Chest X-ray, PA view. Patient: 36 years old, sex F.
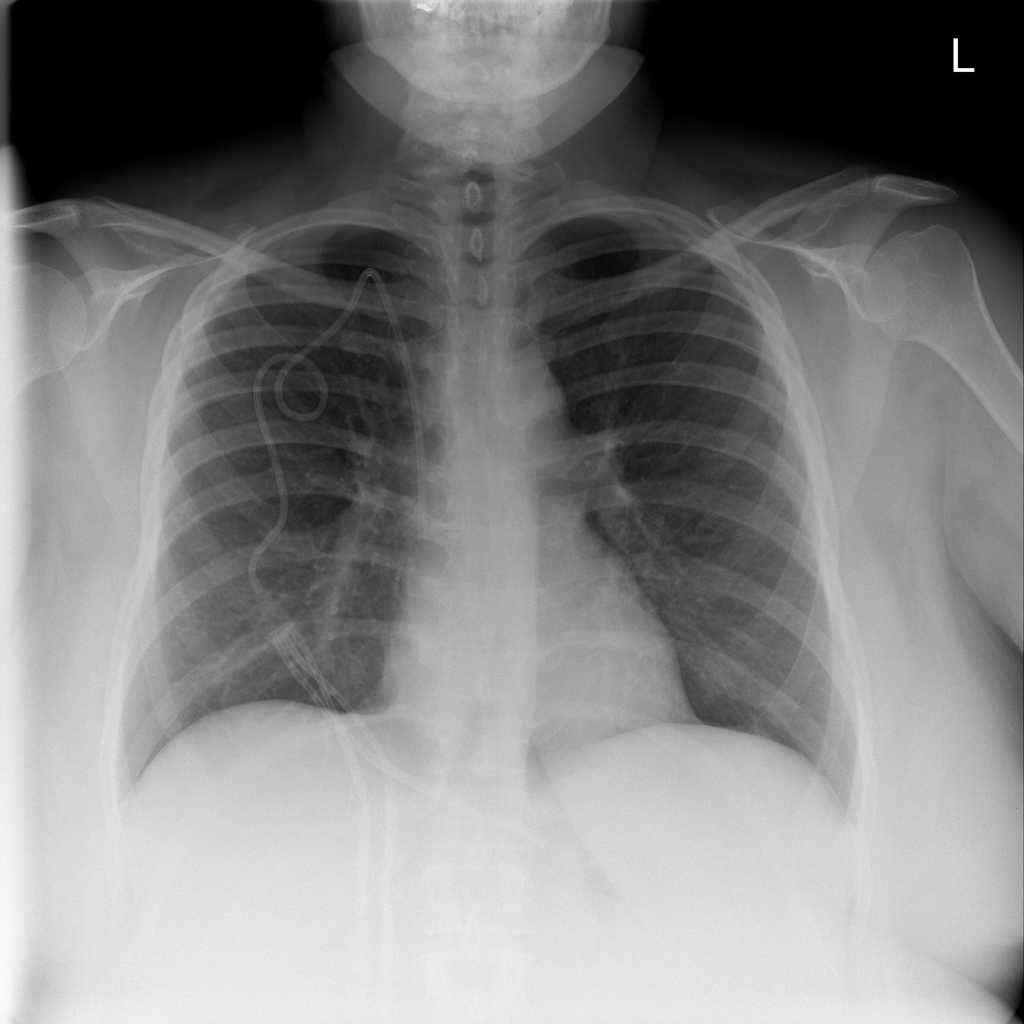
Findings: No Finding